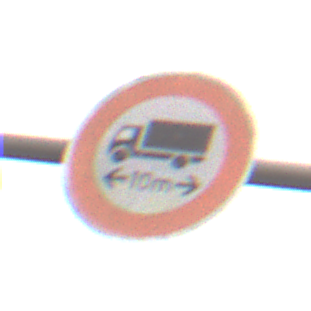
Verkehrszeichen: TatsaechlicheLaenge
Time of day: MorningAfternoon
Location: Outdoor (Nature)
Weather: Overcast
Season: NotSpecified
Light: Natural